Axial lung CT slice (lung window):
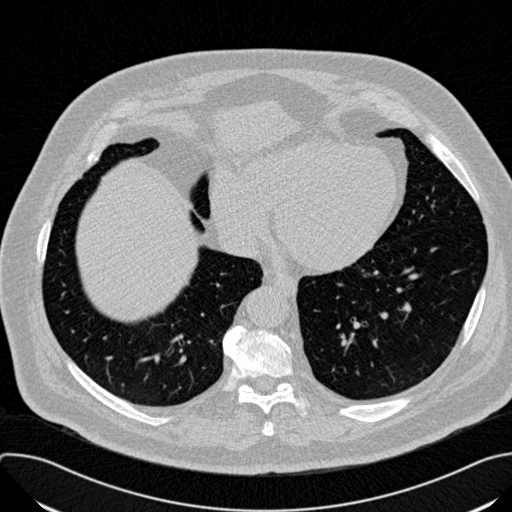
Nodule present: no